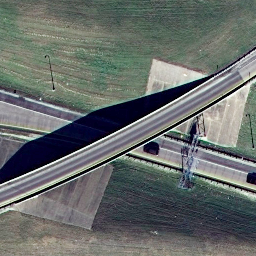
Label: overpass